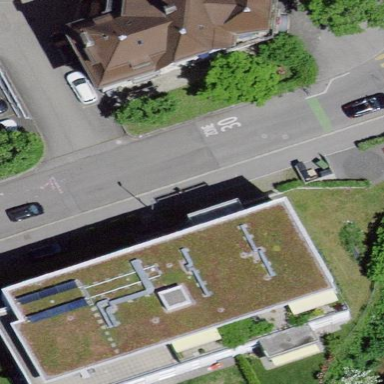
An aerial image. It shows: Flat-roofed building.